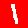
Digit: 1